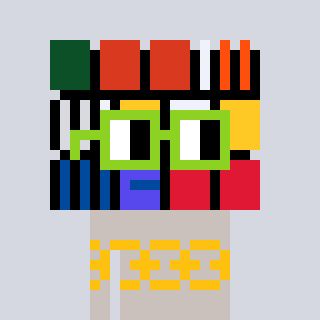
a pixel art character with square light green glasses, a abstract-shaped head and a foggrey-colored body on a cool background